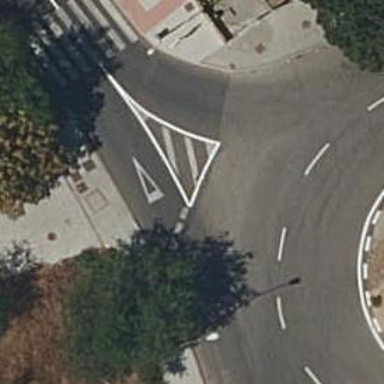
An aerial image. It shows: Road with "give way" sign.